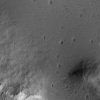
Atmospheric dust classification: not_dusty